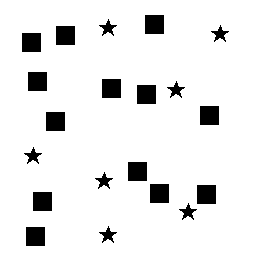
Squares: 13
Triangles: 0
Stars: 7
Total shapes: 20